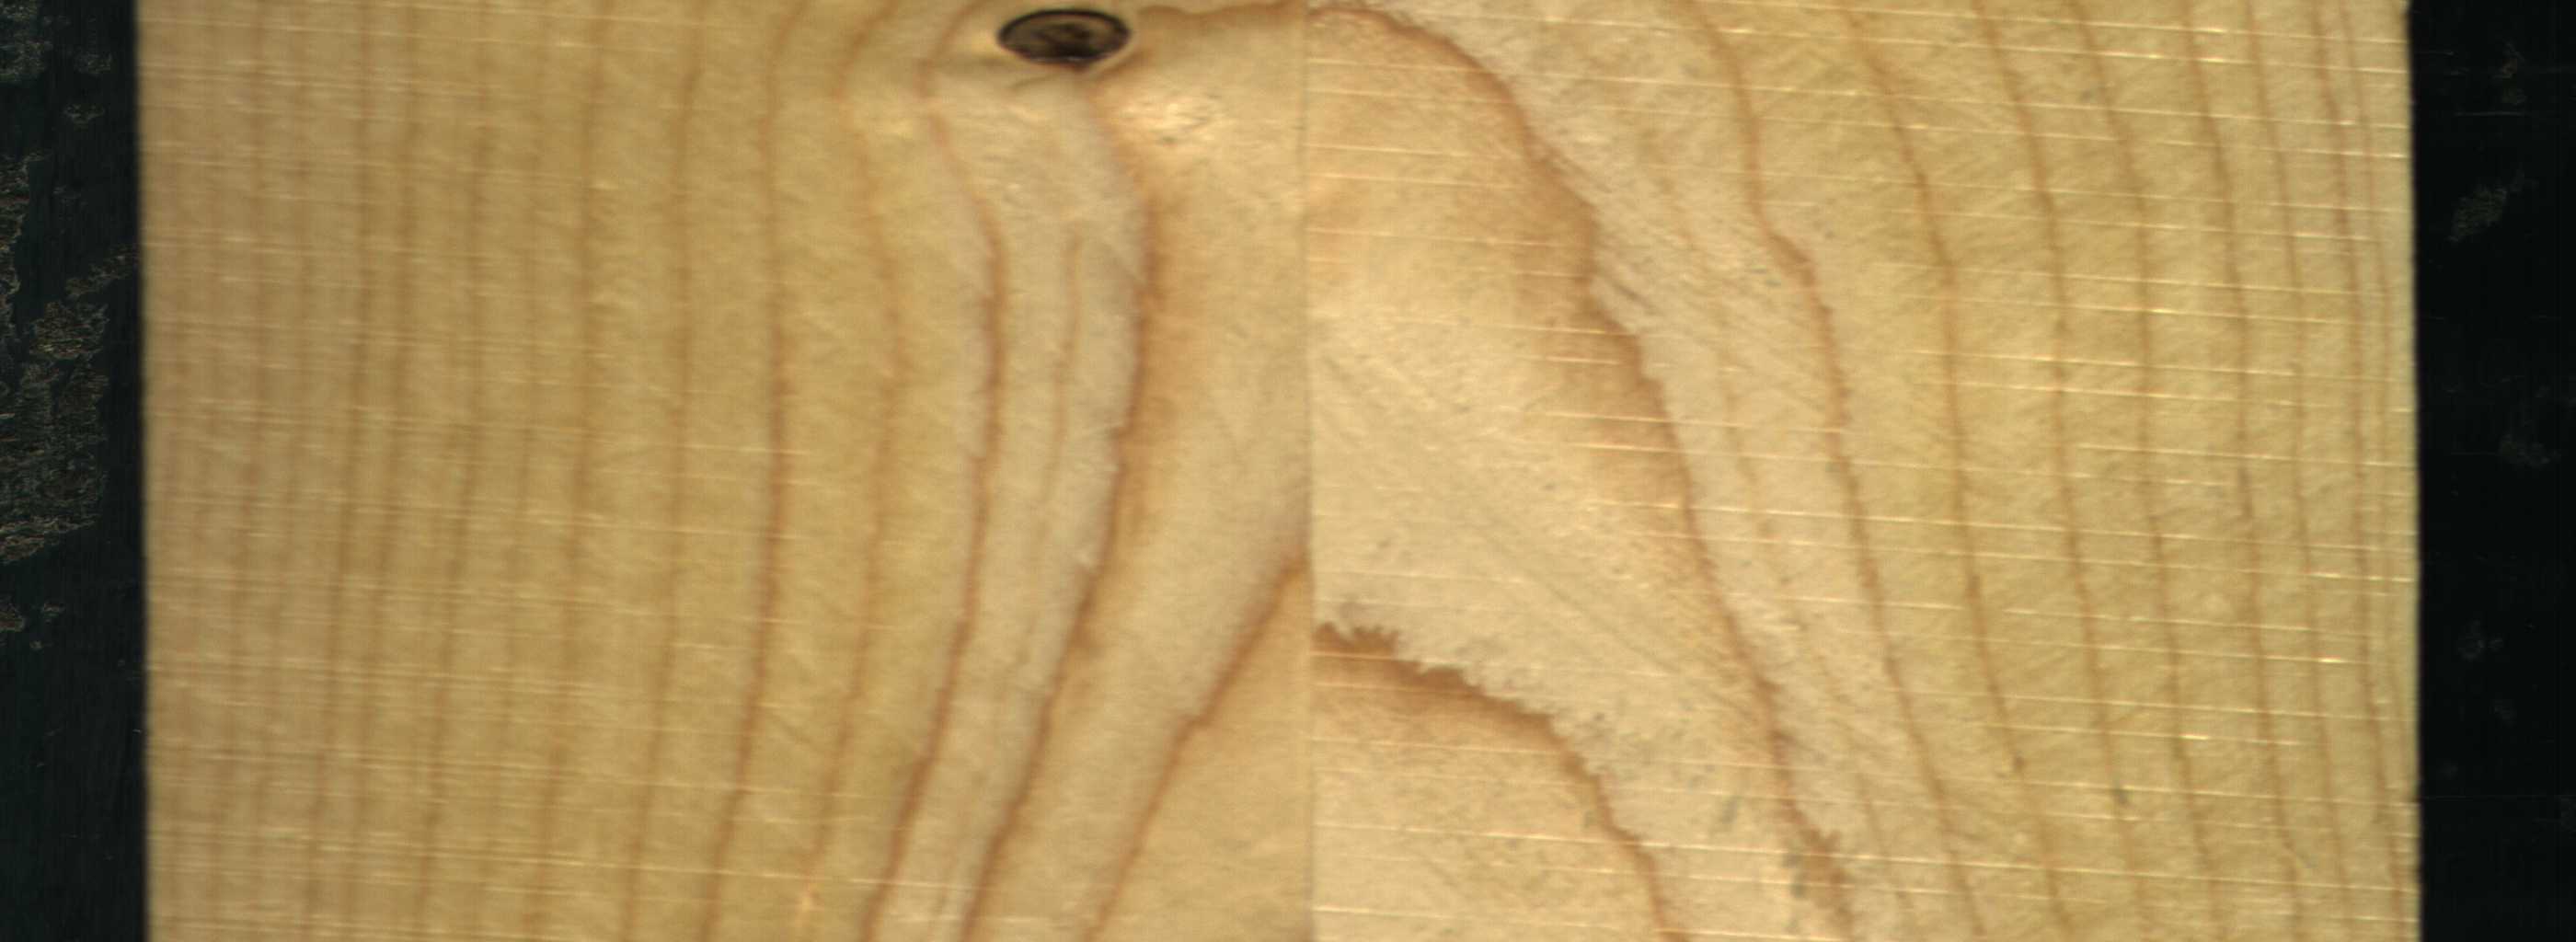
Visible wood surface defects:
Dead_Knot